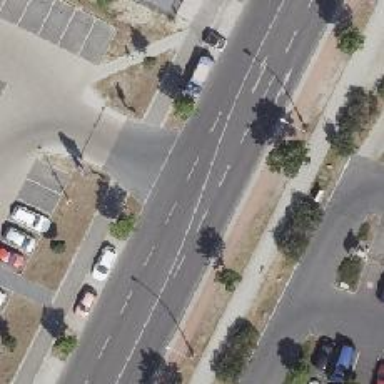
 with parallel parking on the left side of the street."